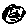
Label: bird